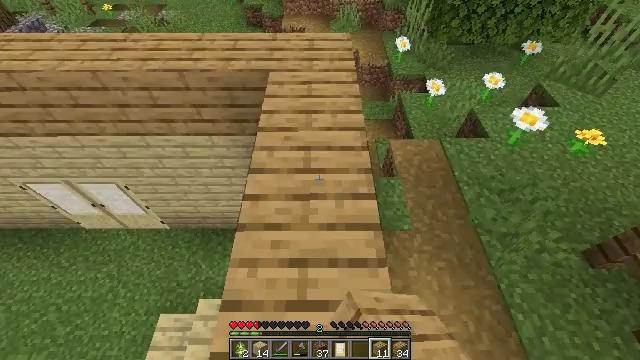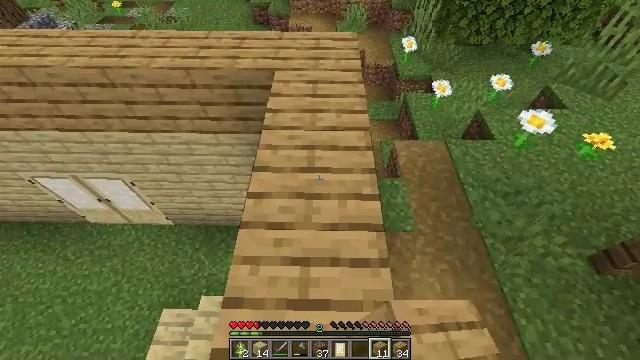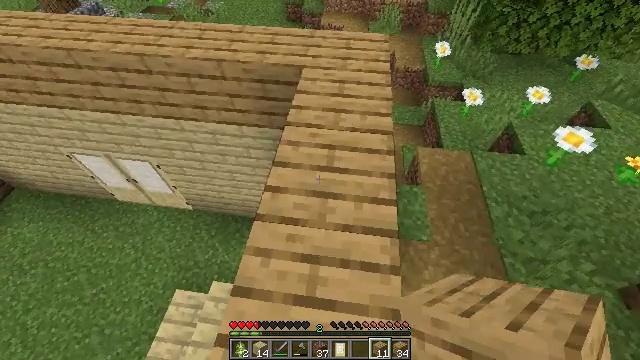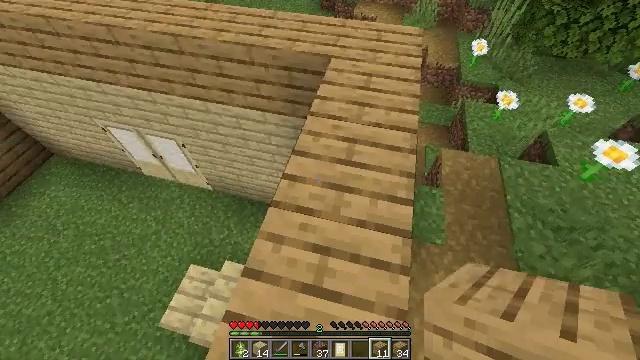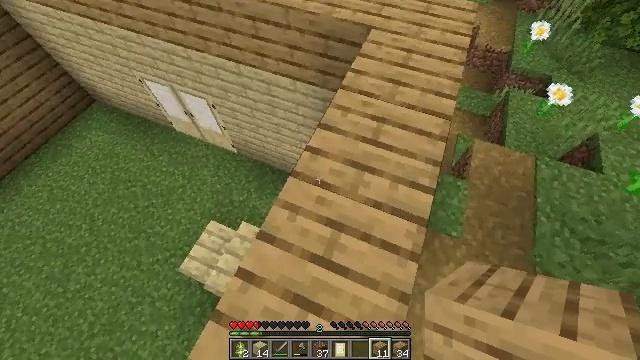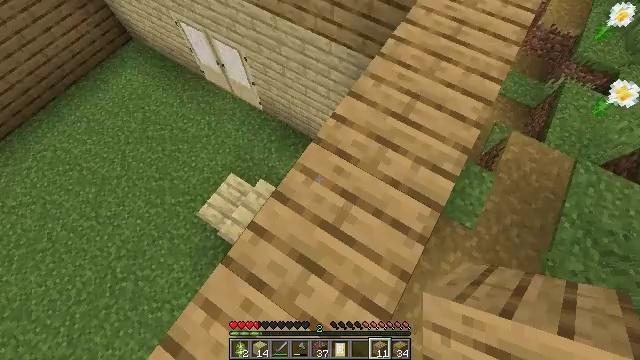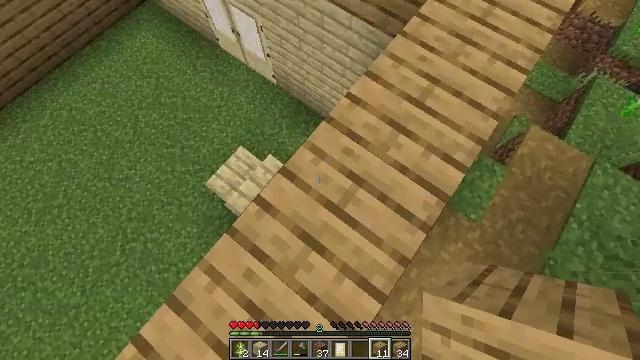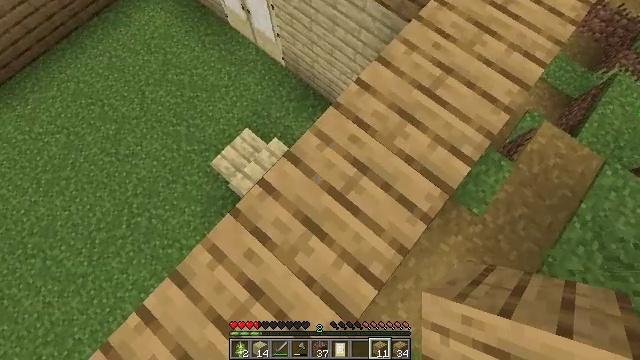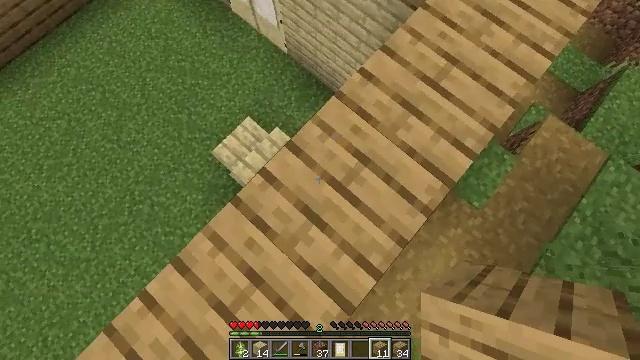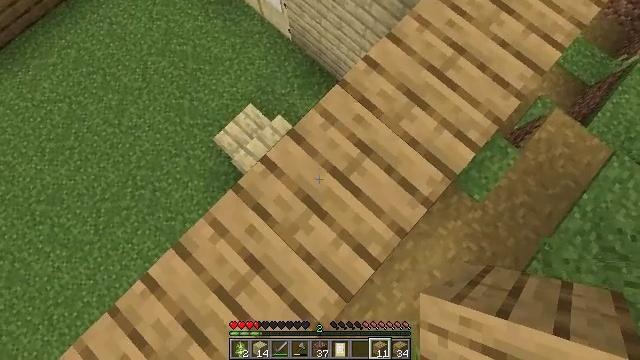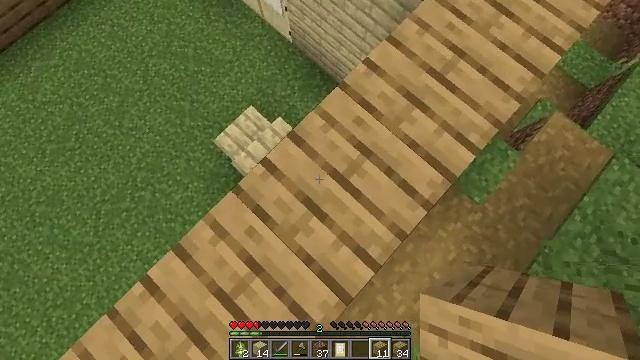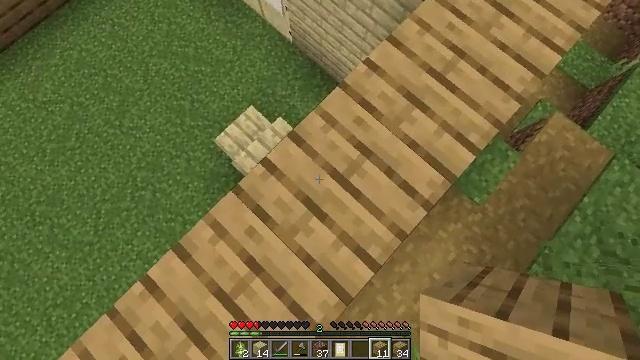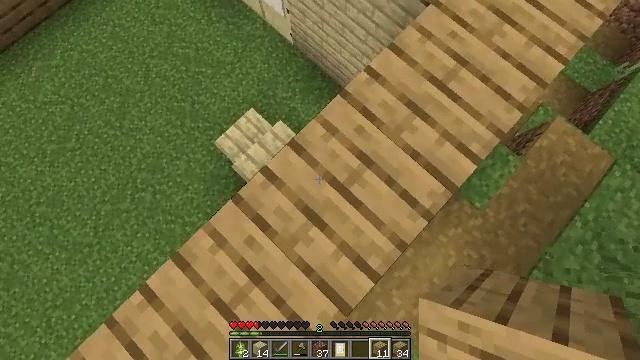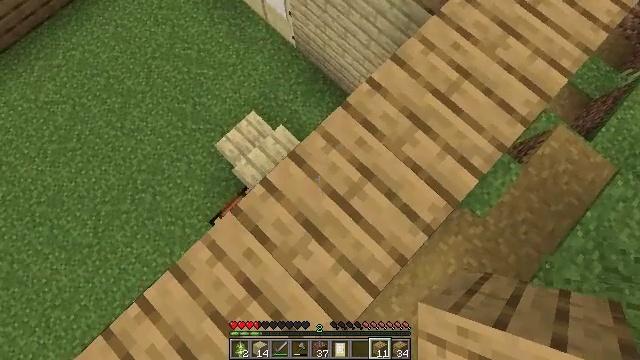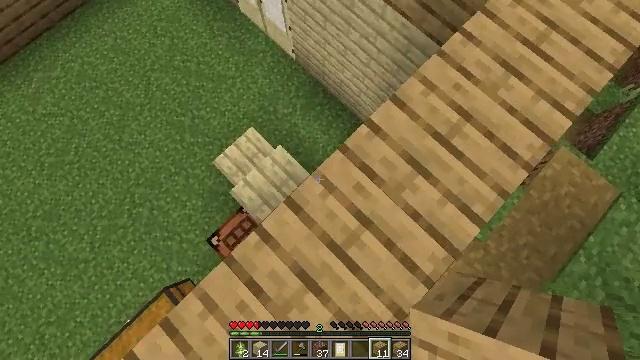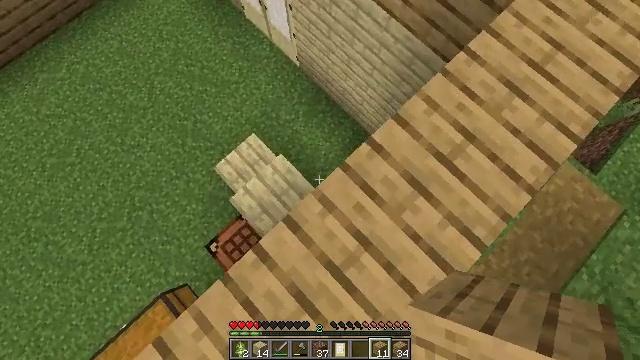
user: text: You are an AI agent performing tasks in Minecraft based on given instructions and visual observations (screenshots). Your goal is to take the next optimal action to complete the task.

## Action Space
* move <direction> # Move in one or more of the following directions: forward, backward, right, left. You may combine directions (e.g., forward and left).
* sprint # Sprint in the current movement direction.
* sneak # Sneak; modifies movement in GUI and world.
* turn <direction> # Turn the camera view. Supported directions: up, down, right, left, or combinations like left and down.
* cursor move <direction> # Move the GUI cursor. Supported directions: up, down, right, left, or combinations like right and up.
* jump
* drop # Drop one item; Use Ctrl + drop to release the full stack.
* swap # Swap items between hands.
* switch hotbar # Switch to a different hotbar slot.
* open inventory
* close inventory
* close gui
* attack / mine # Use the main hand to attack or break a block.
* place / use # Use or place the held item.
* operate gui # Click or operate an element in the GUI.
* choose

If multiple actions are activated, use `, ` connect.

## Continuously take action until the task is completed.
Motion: motion action
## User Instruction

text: Attack the birch planks to recycle them.
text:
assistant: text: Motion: turn left
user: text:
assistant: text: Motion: turn left
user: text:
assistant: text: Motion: turn left and down
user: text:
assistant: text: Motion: turn left and down
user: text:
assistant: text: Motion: turn left and down
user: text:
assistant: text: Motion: turn left and down
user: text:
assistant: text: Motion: turn left and down
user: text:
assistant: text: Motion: turn left and down
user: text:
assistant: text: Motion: turn left and down
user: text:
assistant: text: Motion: no_op
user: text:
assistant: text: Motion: no_op
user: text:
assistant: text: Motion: move forward
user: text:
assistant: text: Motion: move forward
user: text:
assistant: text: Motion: move forward
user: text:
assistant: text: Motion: move forward, turn left
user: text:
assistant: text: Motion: move forward, turn left
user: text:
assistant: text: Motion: move forward, turn left
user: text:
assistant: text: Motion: move forward, turn left
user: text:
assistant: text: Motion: turn left
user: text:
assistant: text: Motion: turn left
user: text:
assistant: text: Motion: turn left and down
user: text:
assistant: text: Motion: turn right
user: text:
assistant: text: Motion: no_op
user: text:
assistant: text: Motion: no_op
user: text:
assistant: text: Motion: no_op
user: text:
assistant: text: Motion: no_op
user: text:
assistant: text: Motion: no_op
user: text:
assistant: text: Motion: turn left
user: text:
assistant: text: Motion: turn left
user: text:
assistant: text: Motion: turn left